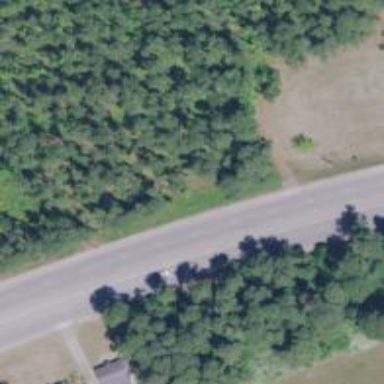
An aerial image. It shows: Asphalt road classified as trunk highway.